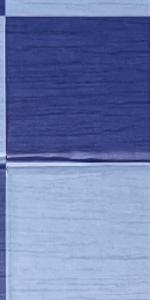
Label: Empty